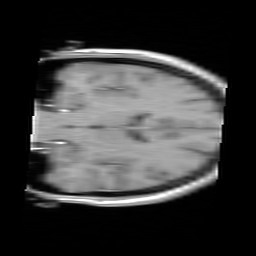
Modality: FLASH
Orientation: coronal
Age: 27
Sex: female
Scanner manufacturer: siemens
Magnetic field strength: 3 T
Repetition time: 0.245 s
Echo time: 0.0026 s